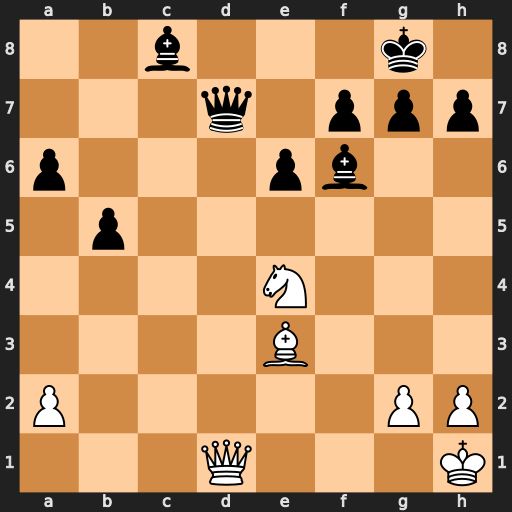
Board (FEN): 2b3k1/3q1ppp/p3pb2/1p6/4N3/4B3/P5PP/3Q3K
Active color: w
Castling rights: -
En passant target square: -
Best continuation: Nxf6+ gxf6 Qg4+ Kf8 Bc5+